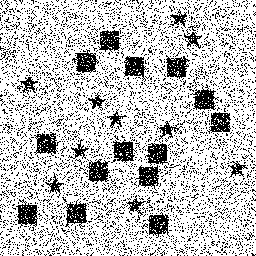
Squares: 14
Triangles: 0
Stars: 10
Total shapes: 24